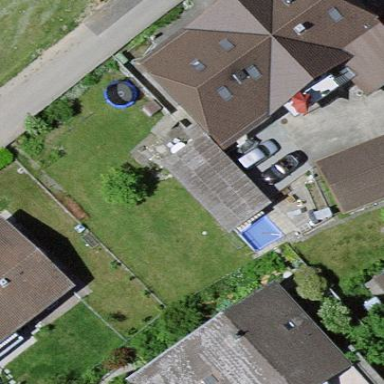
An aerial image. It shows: Shed building.